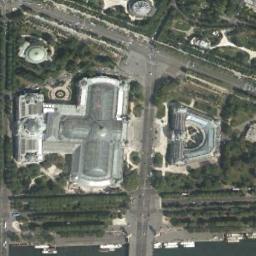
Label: palace